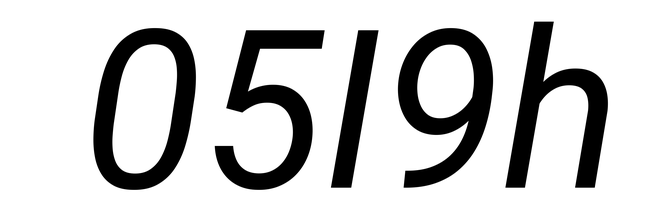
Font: Roboto-Italic_Italic